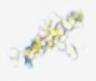
Label: Detritus